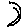
Label: moon